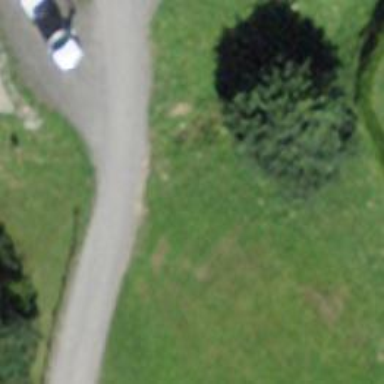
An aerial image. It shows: Picnic site for tourists.